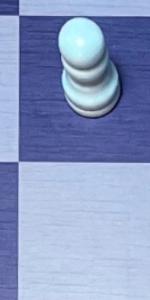
Label: Knight_White